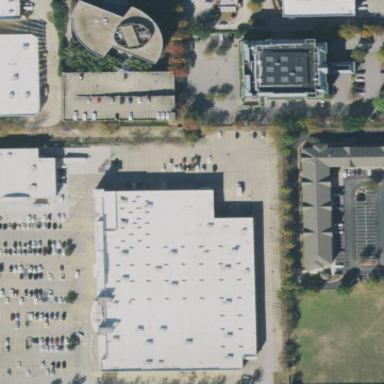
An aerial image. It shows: Retail building.